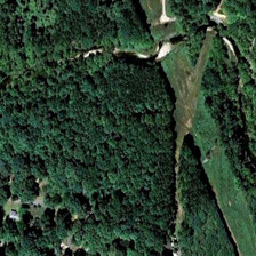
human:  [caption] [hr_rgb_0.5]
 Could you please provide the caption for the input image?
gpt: The color of the forest is dark green.

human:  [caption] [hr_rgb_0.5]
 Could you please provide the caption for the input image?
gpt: The color of the forest

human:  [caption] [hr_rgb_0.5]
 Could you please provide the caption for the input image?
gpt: The color of the forest is dark green.

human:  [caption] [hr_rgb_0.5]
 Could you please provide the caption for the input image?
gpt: The color of the forest is black green.

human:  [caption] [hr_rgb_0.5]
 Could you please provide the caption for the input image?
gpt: The color of the forest is dark green.